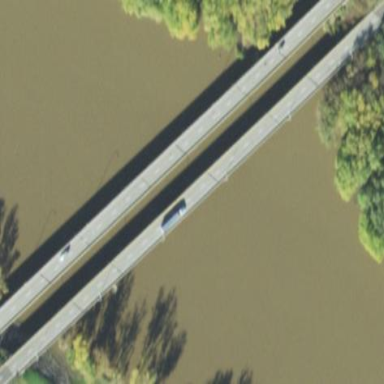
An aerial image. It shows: Man-made bridge.